Question: Creating the UIpickerview in tableview button click. When click the each button first time the picker want to show . if i click the same button in another time picker want to hide and get the picker value. here i put my code only the last cell index done the process the first cell index is not working? how can i fix this issues help me!!! here screen!.
create the picker in global like
UIPickerView *myPickerView;' and acess in tableview
'''
-(NSInteger)numberOfSectionsInTableView:(UITableView *)tableView{
return 1;
}
-(NSInteger)tableView:(UITableView *)tableView numberOfRowsInSection:(NSInteger)section{
return [_arr_tags count]; /// in tag array number of button count
}
-(UITableViewCell*)tableView:(UITableView *)tableView cellForRowAtIndexPath:(NSIndexPath *)indexPath
{
static NSString *CellIdentifier = @"Cell";
UITableViewCell *cell = [tableView dequeueReusableCellWithIdentifier:CellIdentifier];
if (cell == nil)
{
cell = [[UITableViewCell alloc] initWithStyle:UITableViewCellStyleDefault reuseIdentifier:nil];
cell.selectionStyle = UITableViewCellSelectionStyleNone;
/// create a button
UIImage *ButtonImagecmt = [UIImage imageNamed:@"orangeButton@2x.png"];
UIButton *myButtoncmt = [UIButton buttonWithType:UIButtonTypeRoundedRect];
myButtoncmt.frame = CGRectMake(10,50,90,35);
[myButtoncmt setBackgroundImage:ButtonImagecmt forState:UIControlStateNormal];
[myButtoncmt addTarget:self action:@selector(picker_select:)forControlEvents:UIControlEventTouchDown];
[cell addSubview:myButtoncmt];
flg=1; /// first time picker want to hide so flag set 1.
myPickerView = [[UIPickerView alloc] initWithFrame:CGRectMake(120, 0, 160, 180)];
myPickerView.delegate = self;
myPickerView.showsSelectionIndicator = YES;
myPickerView.hidden=true;
[cell addSubview:myPickerView];
}
return cell;
}
- (IBAction)picker_select:(id)search
{
if (flg==1)
{
/// first time button clickt picker want to display
myPickerView.hidden=false;
flg=0;
}
else
{
/// secound time button click picker want to hide
myPickerView.hidden=true;
flg=1;
}
}
'''
This code only working in last cell. want to work in all the cell in table view

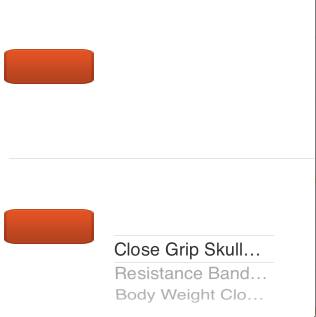
Answer: First let me explain your error after that I will suggest you other way.
You are declaring UIPickerView *myPickerView; in of following method
'''
-(UITableViewCell*)tableView:(UITableView *)tableView cellForRowAtIndexPath:(NSIndexPath *)indexPath
'''
But you are initializing myPickerView of following method
'''
-(UITableViewCell*)tableView:(UITableView *)tableView cellForRowAtIndexPath:(NSIndexPath *)indexPath
'''
and again you are trying to access myPickerView of the following method
'''
-(UITableViewCell*)tableView:(UITableView *)tableView cellForRowAtIndexPath:(NSIndexPath *)indexPath
'''
simply the object myPickerView represents last cell pickerview. so what ever button you tapped in table view, myPickerView always represents last cell pickerview. As per reusability concept, you can't see this picker until you are loading last cell on screen.
so what I am suggesting you to work with your code
set index row as tag to your button like bellow in cellForRowAtIndexPath method
'''
myButtoncmt.tag = indexpath.row;
'''
now in the same way set tag to your pickerview also(I am not recommended this but I am trying to resolve issue with your code ) like bellow
'''
myPickerView.tag = [_arr_tags count]+indexpath.row;
'''
Now in - (IBAction)picker_select:(id)search access that using following code
'''
UIButton *tempBtn =(UIButton *) search;
UITableViewCell *cell= [_tableView cellForRowAtIndexPath:[NSIndexPath indexPathForRow:tempBtn.tag inSection:0]]
UIPickerView *pickerView = [cell viewWithTag:[_arr_tags count]+tempBtn.tag];
pickerView.hidden = !pickerView.isHidden;
'''
Now you can see all pickers. try and let me know your result